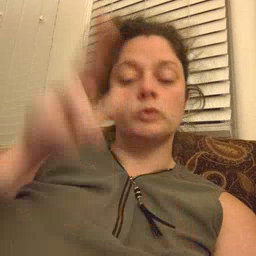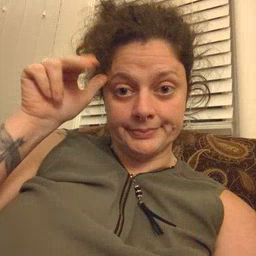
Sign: horse